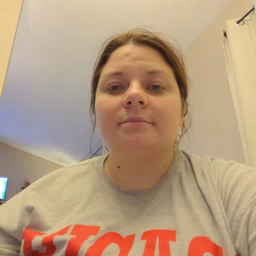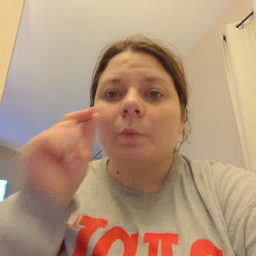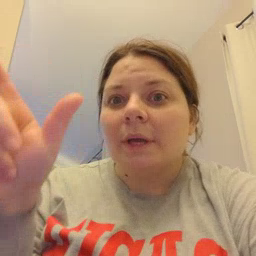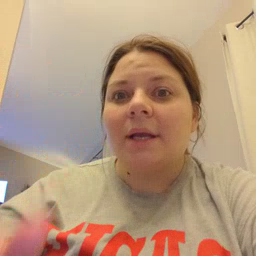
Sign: awake